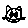
Label: cat